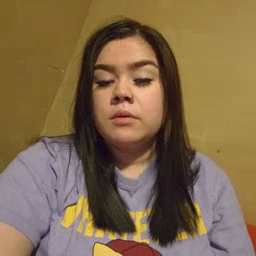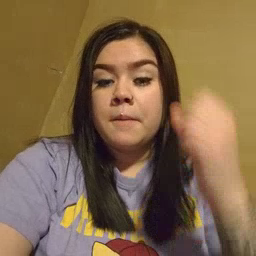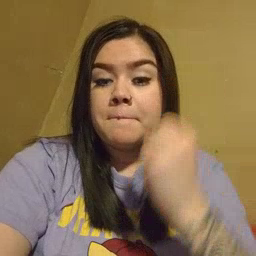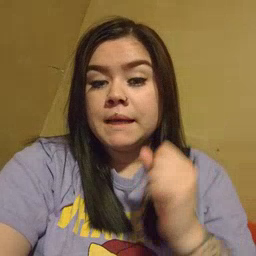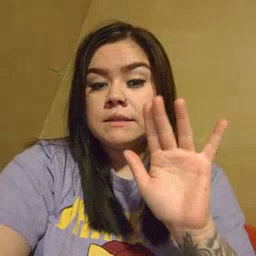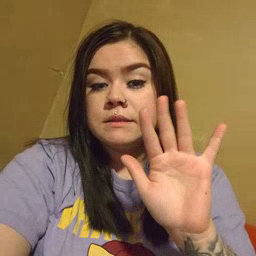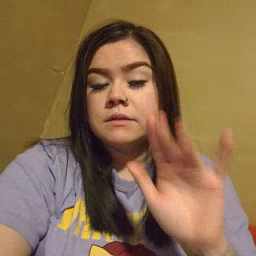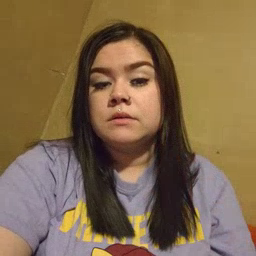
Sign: mitten